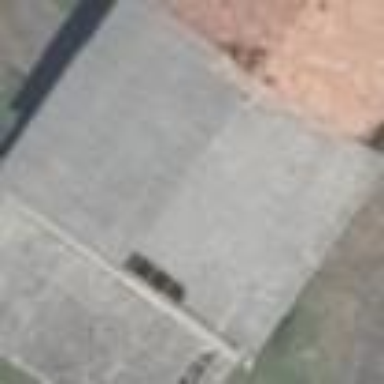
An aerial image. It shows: Gabled roof on farm auxiliary building.